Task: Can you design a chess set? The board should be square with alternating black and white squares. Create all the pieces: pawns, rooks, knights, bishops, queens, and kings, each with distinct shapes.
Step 653:
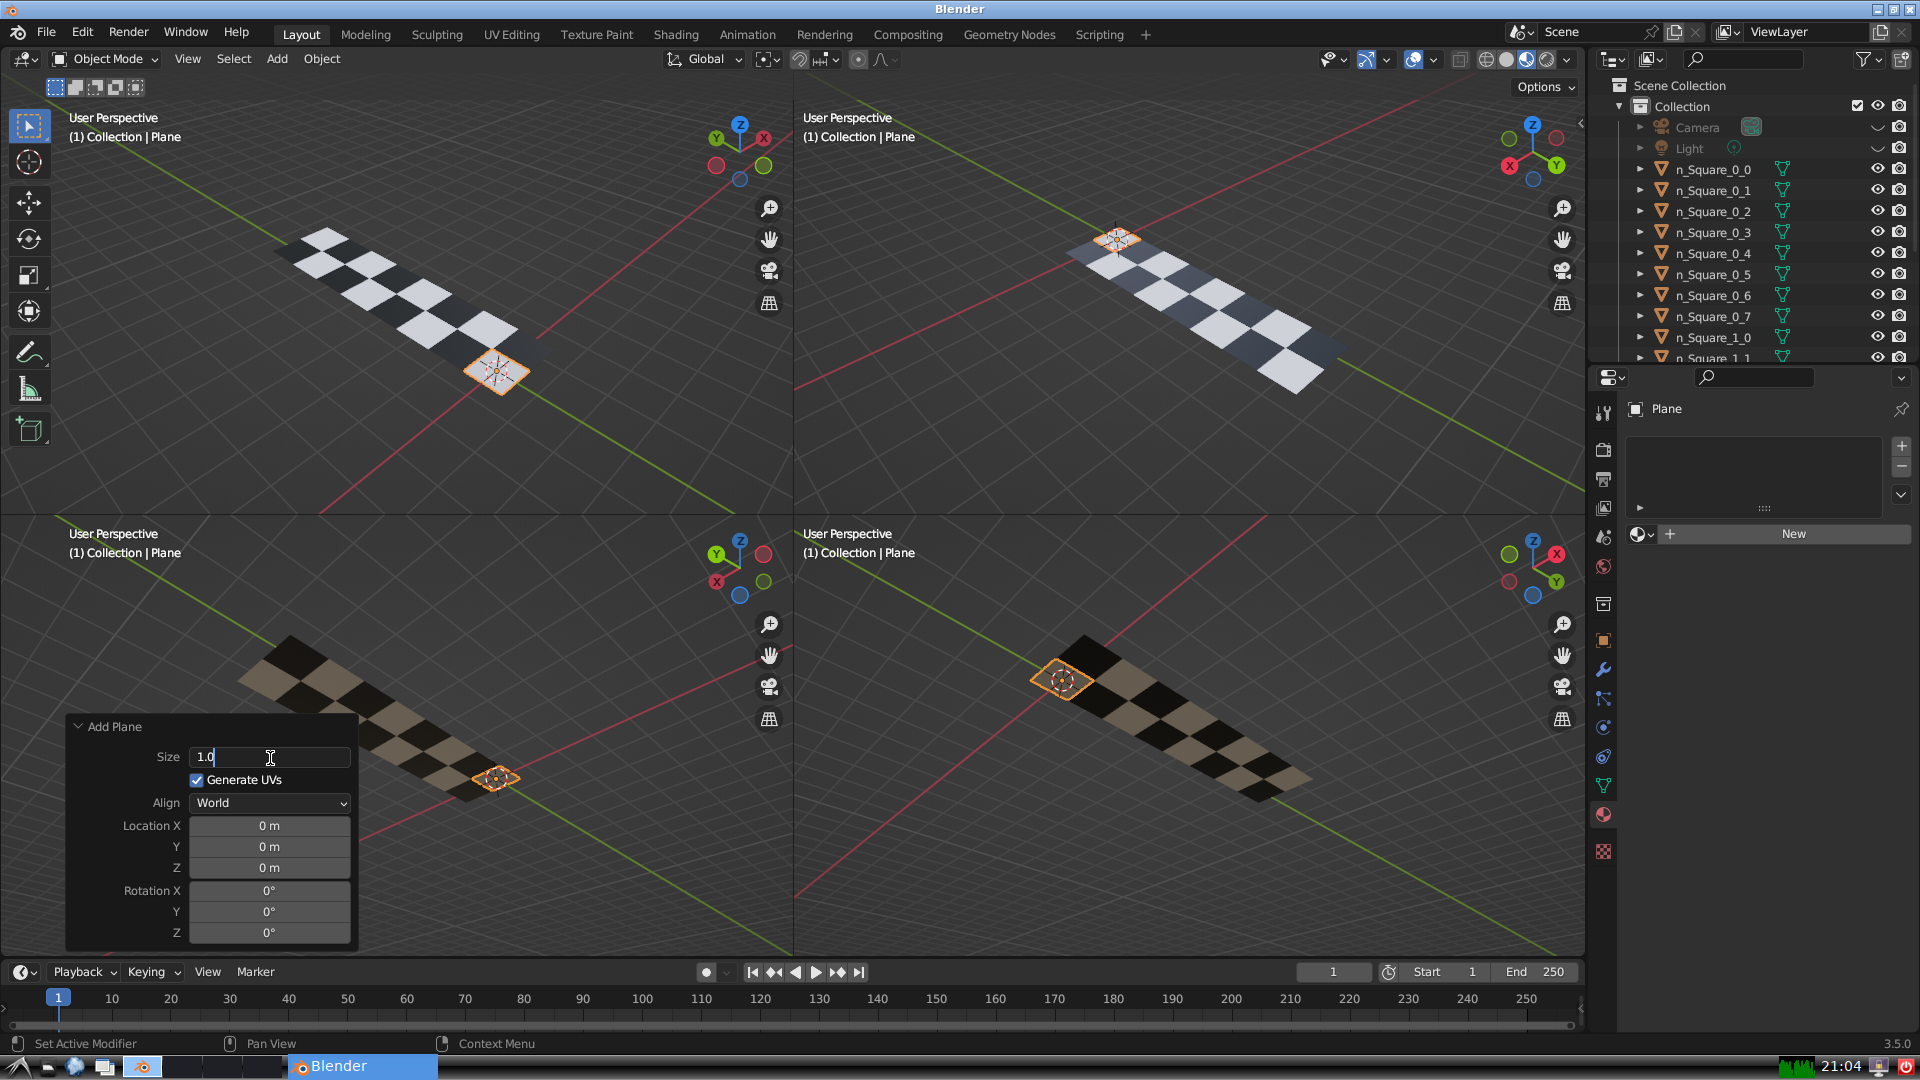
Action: {"key_press": ['Return']}